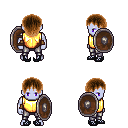
a pixel art fantasy rpg character, male body template, dark elf, purple skin, gold chest armor, metal pants, brown plain hairstyle, cloth bracers, ghillies, shield, four views (front, back, left, right), 2x2 character sprite sheet, small pixel art, hard edges, no anti-aliasing